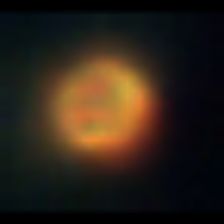
Taxon: NanoPlankton
Group: Other